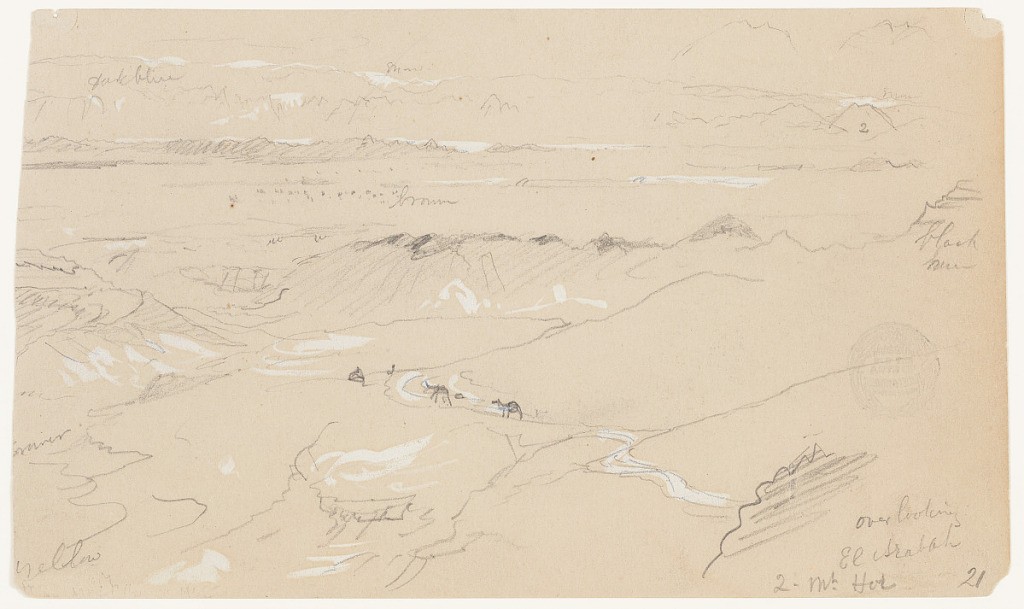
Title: Overlooking El Arabah, Part Two
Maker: Frederic Edwin Church, American, 1826–1900
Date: February 20, 1868
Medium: Graphite and white gouache on gray wove paper; verso: graphite
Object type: Drawing
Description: Landscape sketch showing a view overlooking the Wadi Arabah in Jordan from an elevated point. A caravan travels along a trail that curves around two hillsides and descends away from the foreground. Hills in foreground give way to flat plain in middle distance. In the background, the Mountains of Edom (a region also known as Mount Seir) rise along the horizon and are capped in snow.

Verso: Landscape sketch of a columnar rock formation in the El Yemen Valley, shaded in great detail. Viewed obliquely, this column form is broken midway up, and shows possible sign of being hewn. A steep mountainside rises around the pillar, with various boulders and rocks in the foreground. Other rock pinnacles are visible in the middle distance at right.